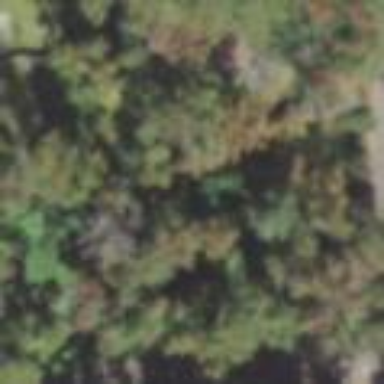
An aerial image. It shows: Mixed woodland with various types of leaves.